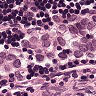
Metastatic tissue present: yes